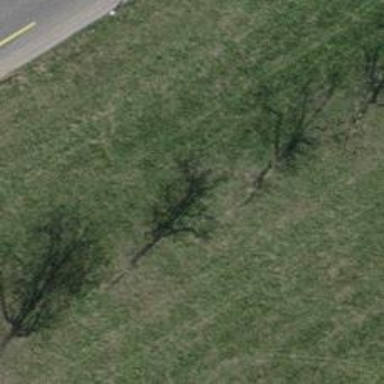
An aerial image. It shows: Single tag "natural: tree."